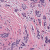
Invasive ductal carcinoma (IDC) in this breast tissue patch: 1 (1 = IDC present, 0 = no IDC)